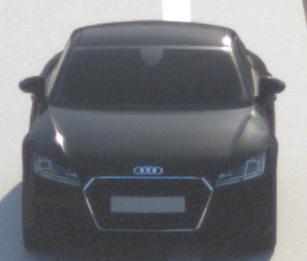
Make: Audi
Model: TT Coupé 1.8 TFSI
Detailed model: TT (8S) Coupé
Model produced from: 2015/08
Model produced until: 2018/06
Doors: 3
Color: black
Road condition: dry road
Daytime: morning or afternoon
Contrast: high contrast